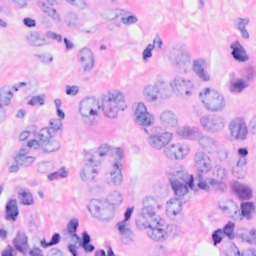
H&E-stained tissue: Breast